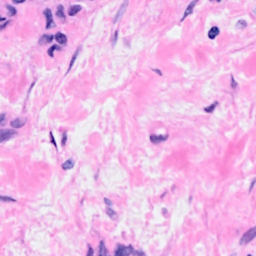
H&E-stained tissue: Breast